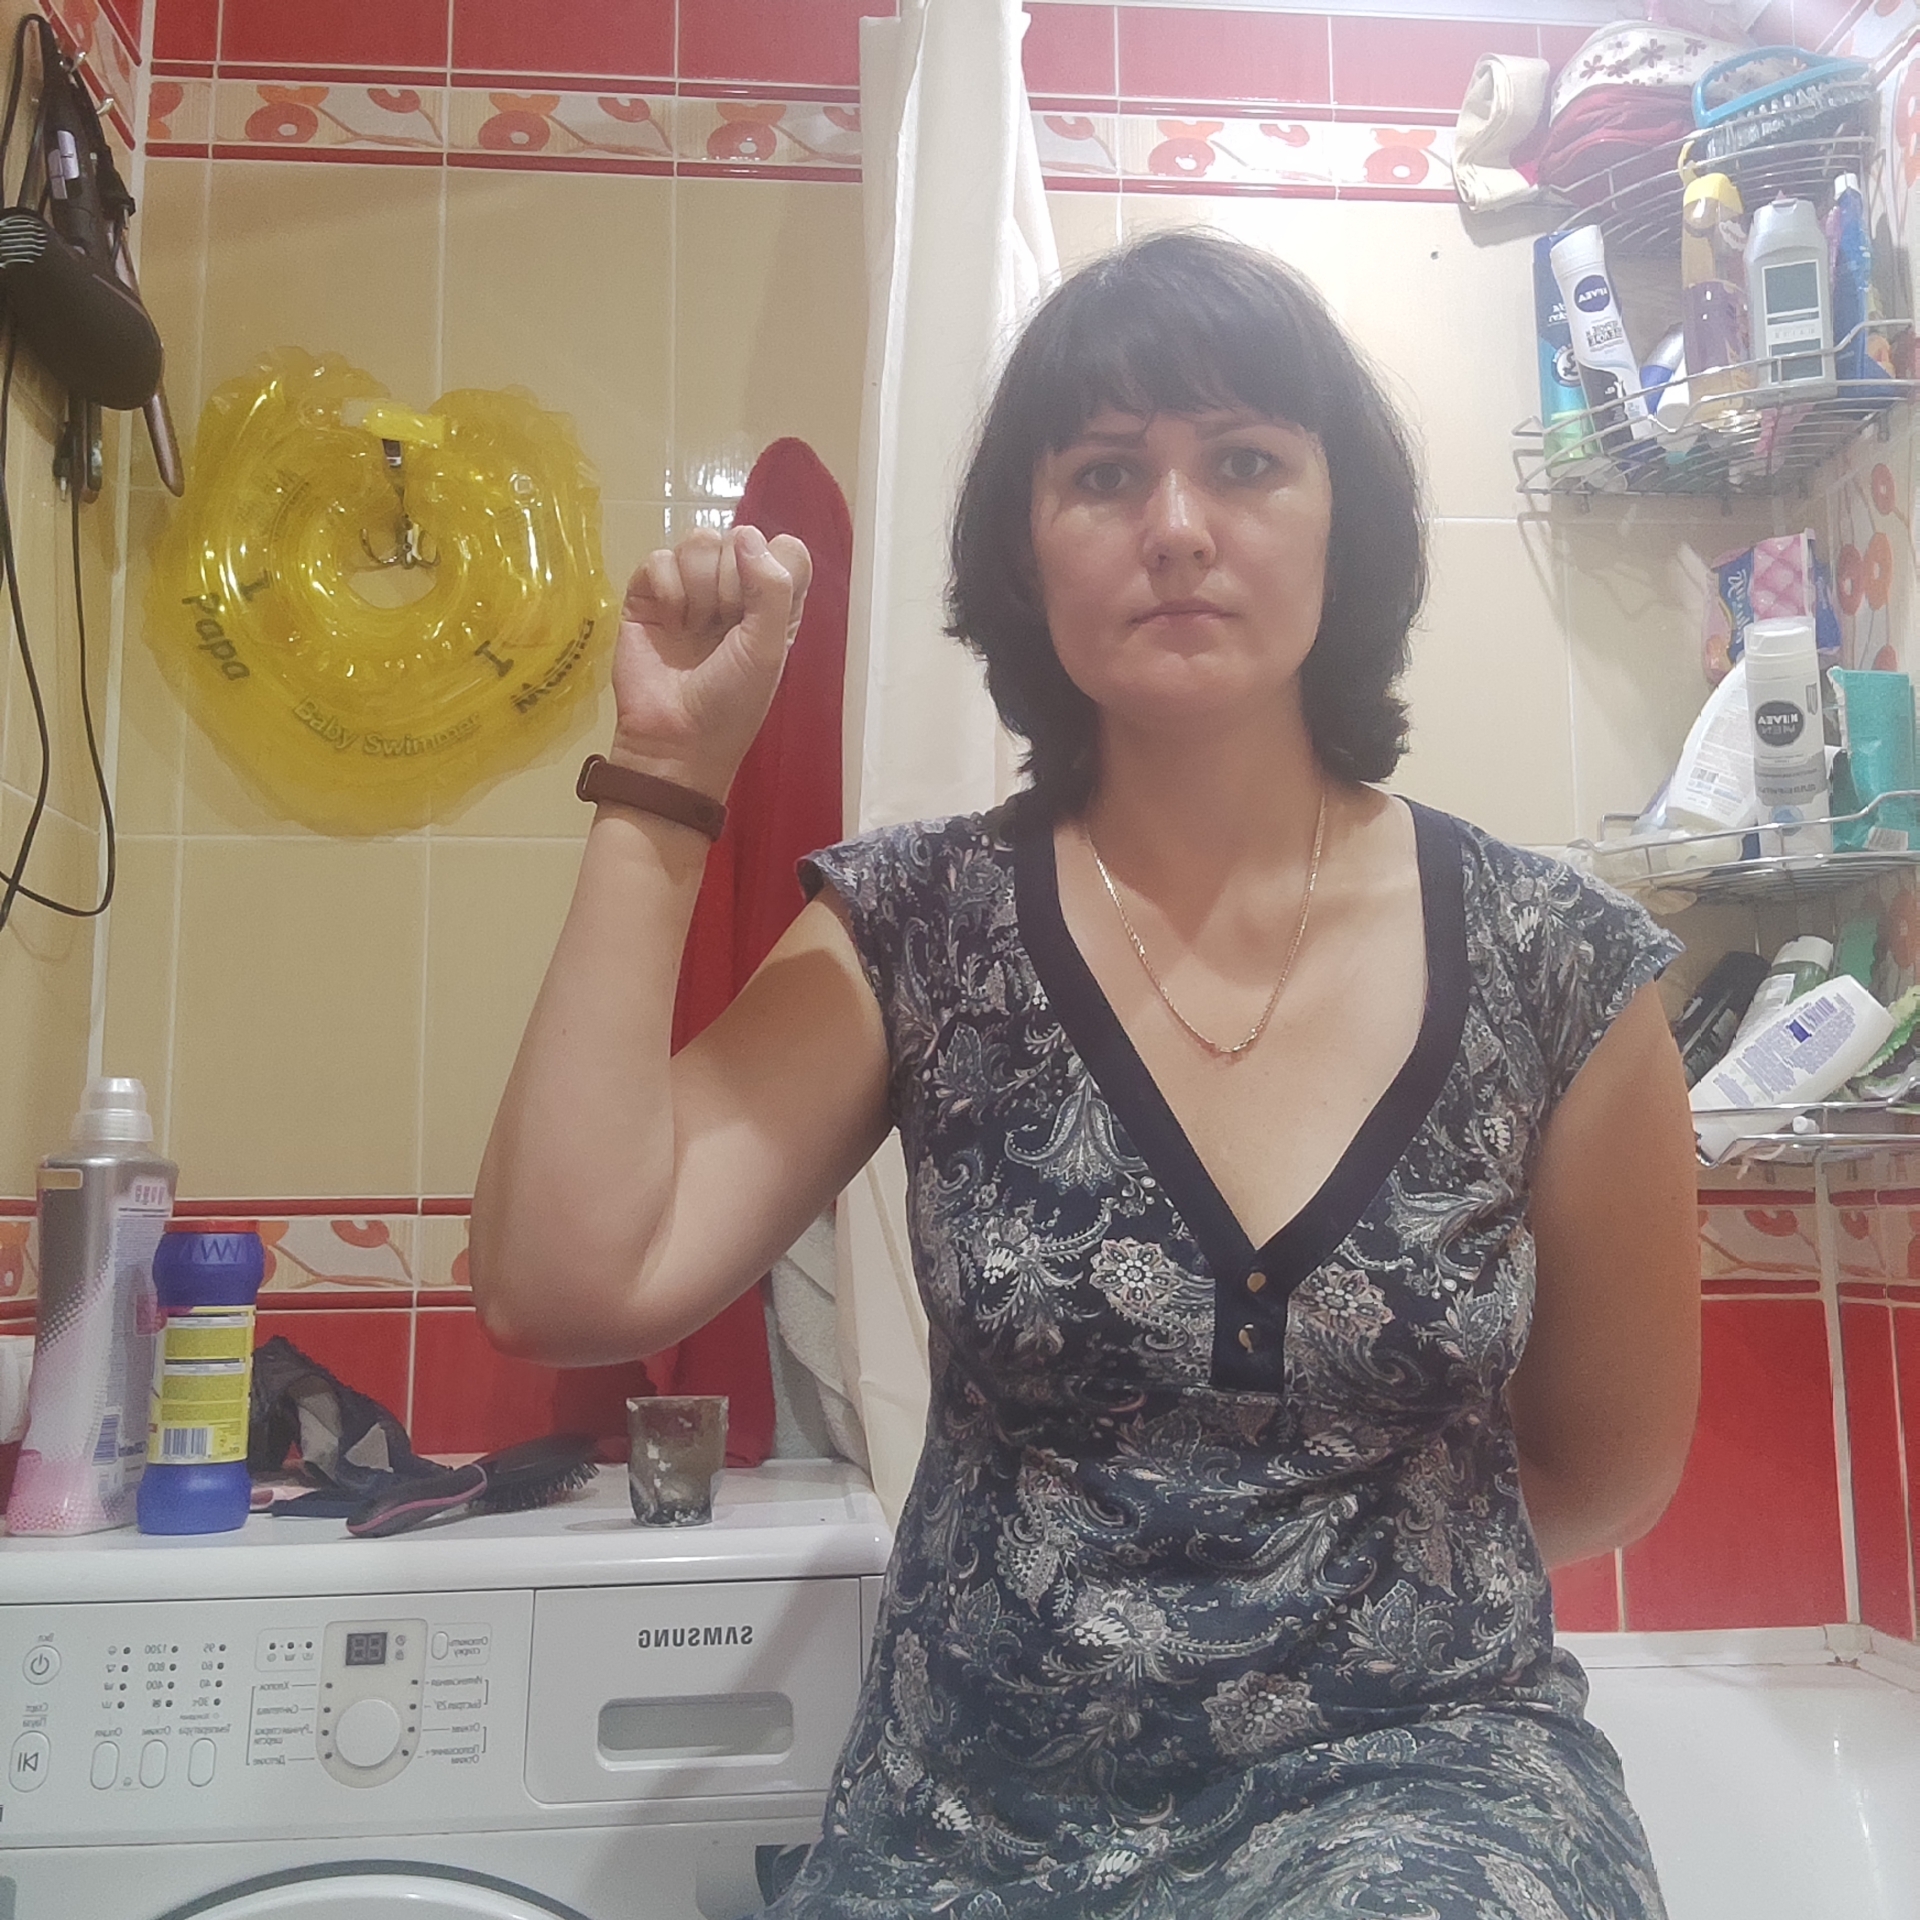
Label: noise